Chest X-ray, AP view. Patient: 43 years old, sex M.
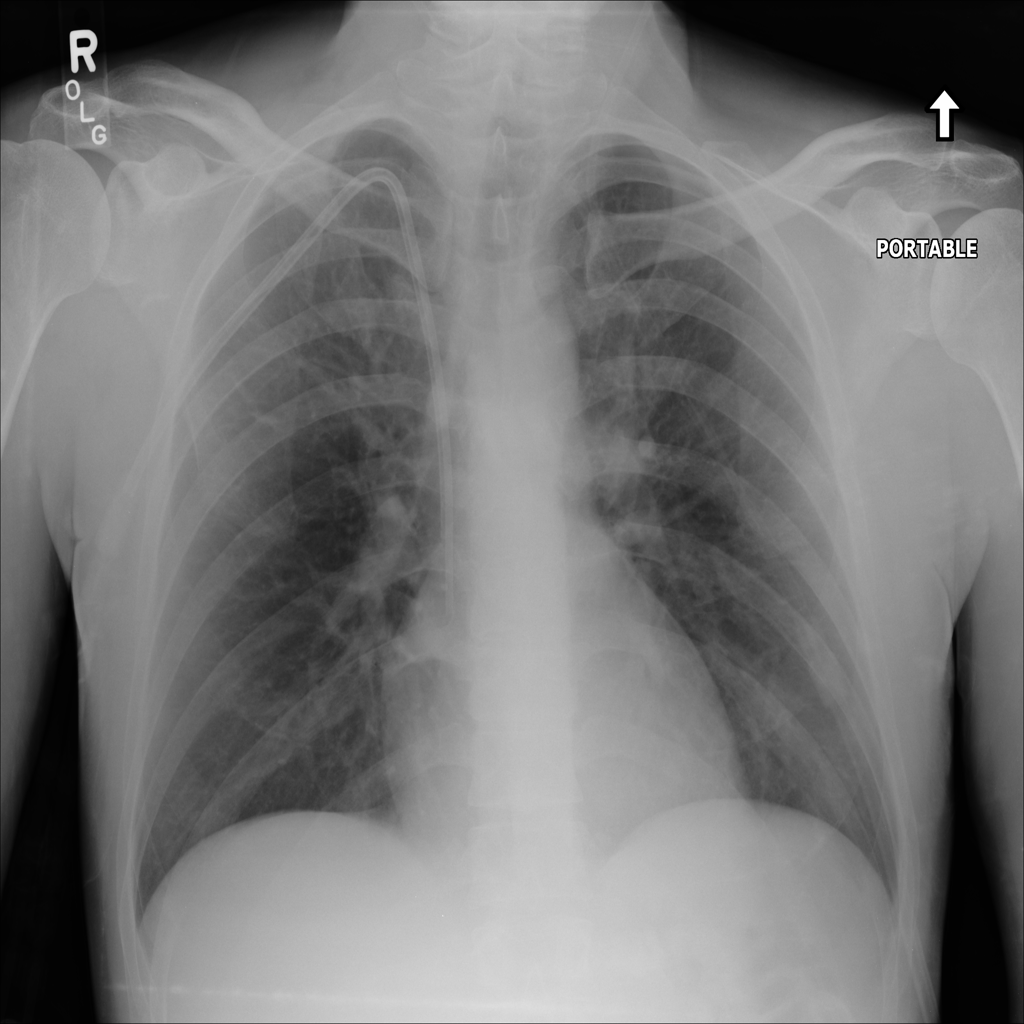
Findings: No Finding